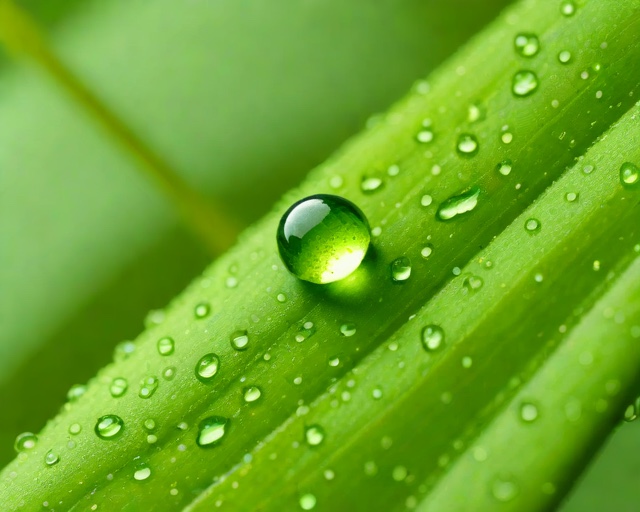
Category: Spring